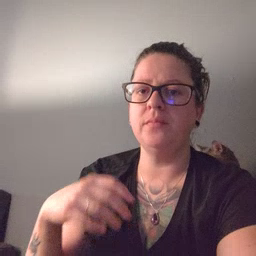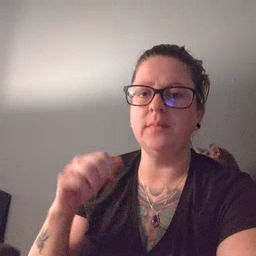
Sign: can